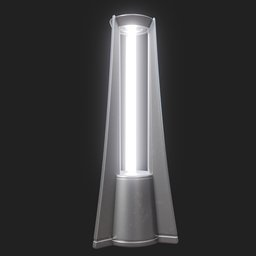
Label: lighting